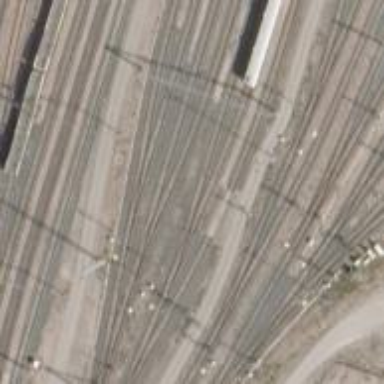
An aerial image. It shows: Railway signal.